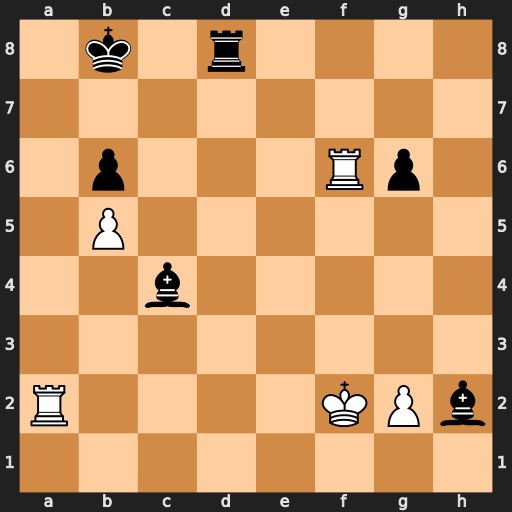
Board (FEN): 1k1r4/8/1p3Rp1/1P6/2b5/8/R4KPb/8
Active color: w
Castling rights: -
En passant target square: -
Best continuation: Rxb6+ Kc8 Rc6+ Kb7 Rxc4